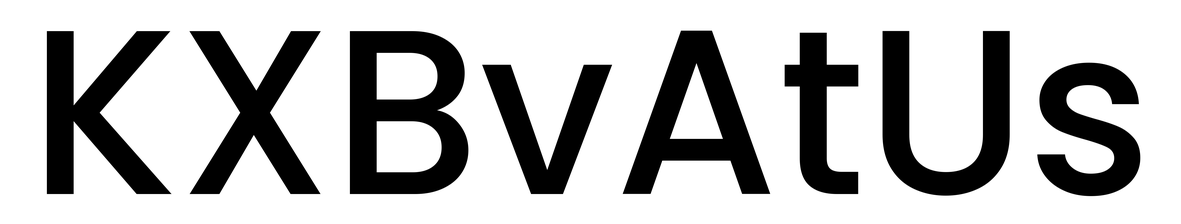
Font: Poppins-Medium